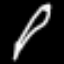
Label: pencil